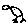
Label: bird